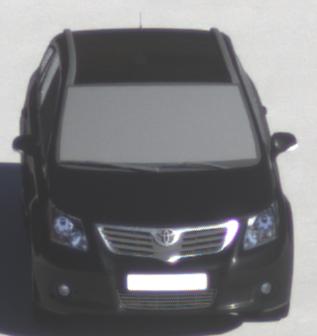
Make: Toyota
Model: Avensis 1.6
Detailed model: Avensis (T27) Notch Back
Model produced from: 2009/01
Model produced until: 2010/08
Doors: 4
Color: black
Road condition: dry road
Daytime: morning or afternoon
Contrast: high contrast